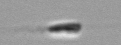
Label: flagellate_morphotype3